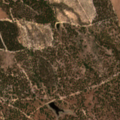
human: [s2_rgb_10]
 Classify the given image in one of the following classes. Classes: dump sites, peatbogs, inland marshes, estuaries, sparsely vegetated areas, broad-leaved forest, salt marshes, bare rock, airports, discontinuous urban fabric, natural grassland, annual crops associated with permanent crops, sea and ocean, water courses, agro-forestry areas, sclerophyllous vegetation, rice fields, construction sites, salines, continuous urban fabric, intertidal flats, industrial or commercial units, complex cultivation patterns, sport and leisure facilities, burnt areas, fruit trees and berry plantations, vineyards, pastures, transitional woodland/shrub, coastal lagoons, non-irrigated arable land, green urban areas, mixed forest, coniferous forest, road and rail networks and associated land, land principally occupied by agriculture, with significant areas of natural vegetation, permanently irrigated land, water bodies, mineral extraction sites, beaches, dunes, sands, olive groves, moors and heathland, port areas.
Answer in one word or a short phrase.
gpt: non-irrigated arable land, agro-forestry areas, broad-leaved forest, coniferous forest, transitional woodland/shrub